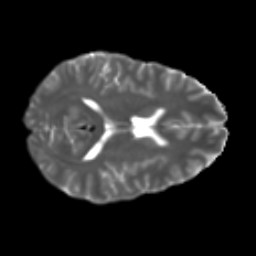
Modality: T2w
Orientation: axial
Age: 39
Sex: male
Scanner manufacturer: ge
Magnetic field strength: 3 T
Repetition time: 7.8 s
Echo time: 0.0608 s